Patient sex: M
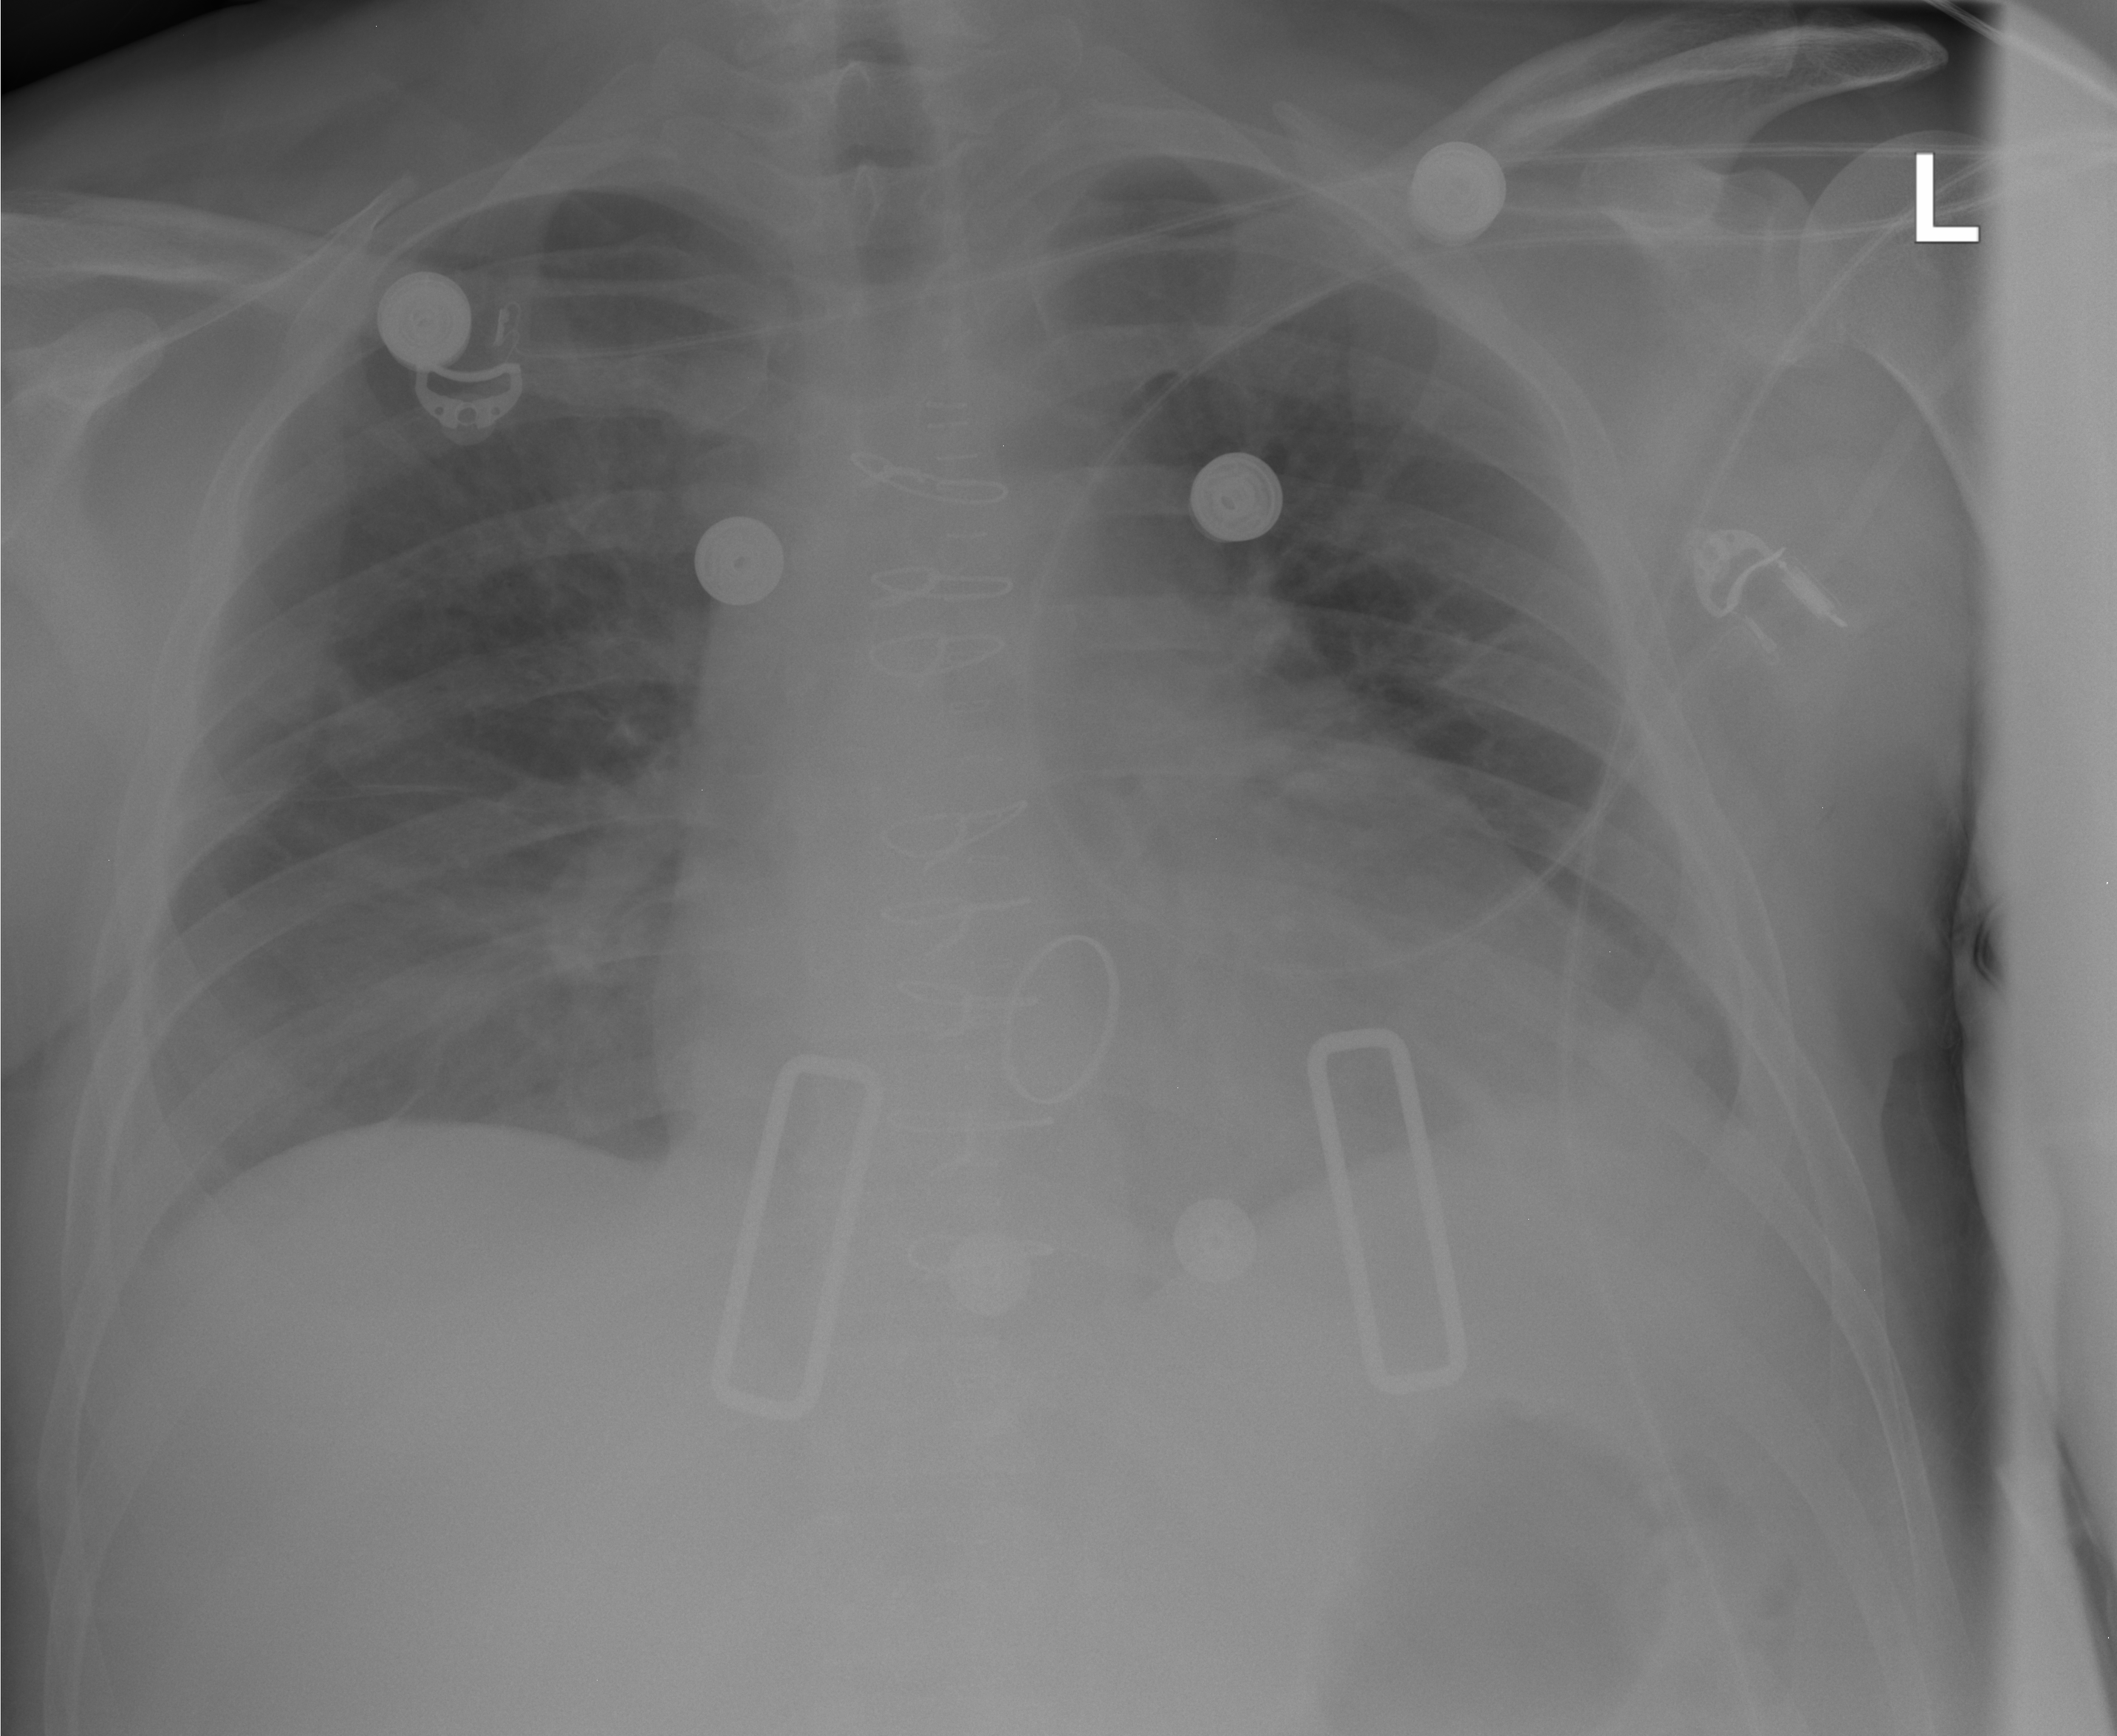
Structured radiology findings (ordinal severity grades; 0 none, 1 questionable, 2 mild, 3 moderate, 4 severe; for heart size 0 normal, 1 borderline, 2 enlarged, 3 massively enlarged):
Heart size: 2
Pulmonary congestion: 1
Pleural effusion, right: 1
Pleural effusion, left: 1
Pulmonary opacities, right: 2
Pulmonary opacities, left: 0
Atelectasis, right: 1
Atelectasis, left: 2